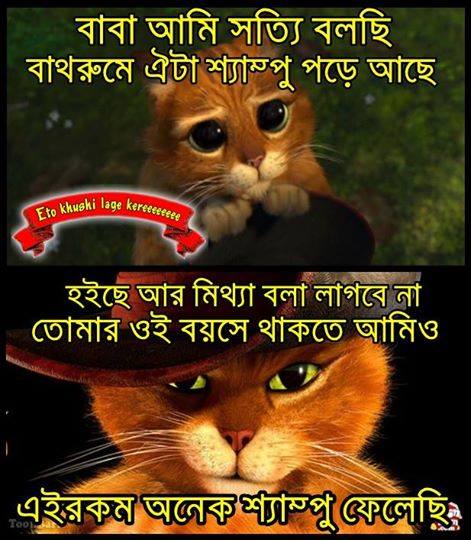
Caption: বাবা আমি সত্যি বলছি বাথরুমে ঐটা শ্যাম্পু পড়ে আছে হইছে আর মিথ্যা কথা বলা লাগবে না তোমার ঐ বয়সে থাকতে আমিও এইরকম অনেক শ্যাম্পু ফেলেছি
Label: non-hate